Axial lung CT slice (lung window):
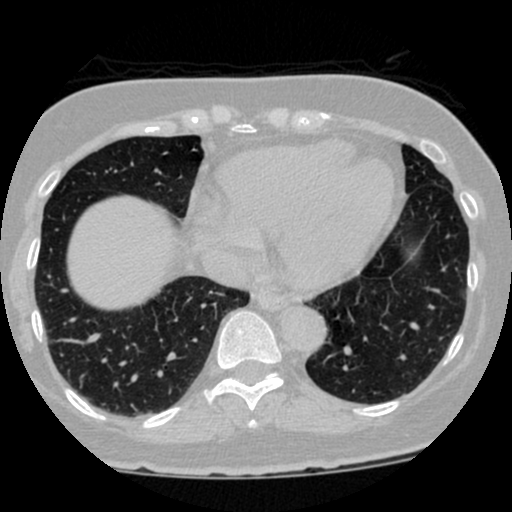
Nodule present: no